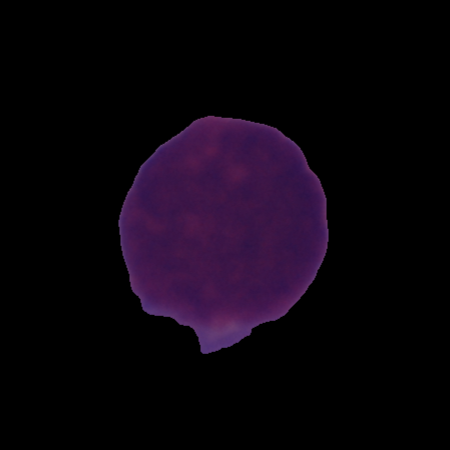
Label: cancer